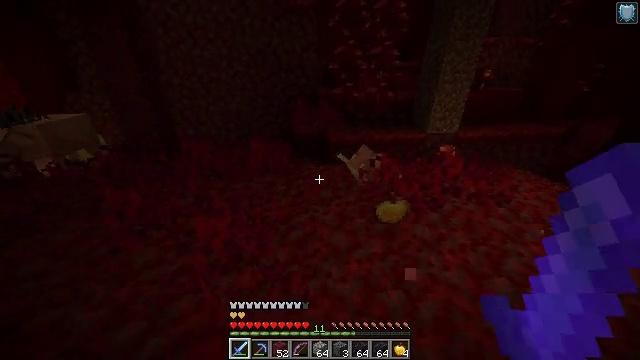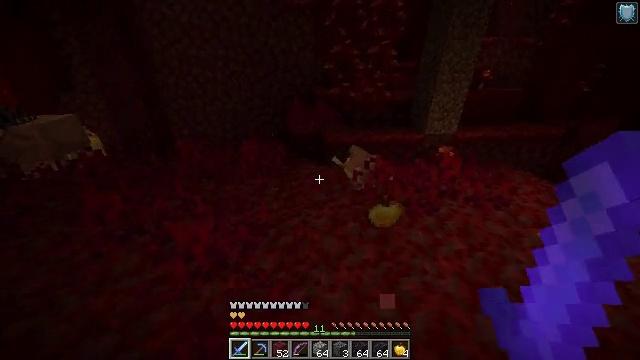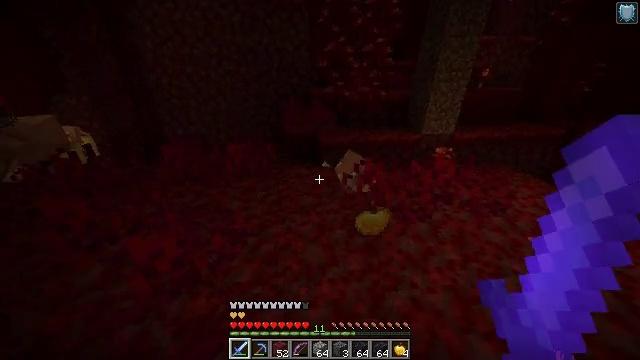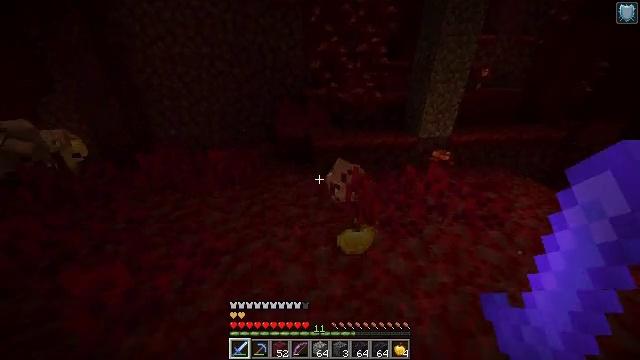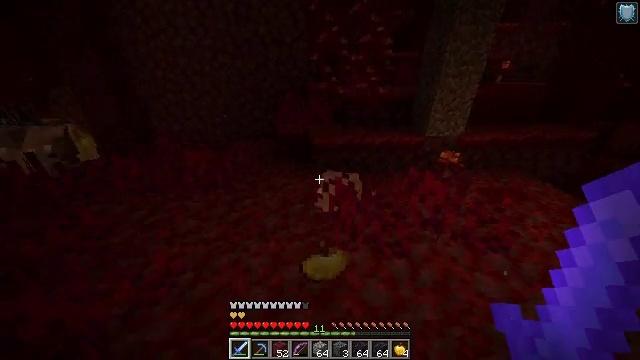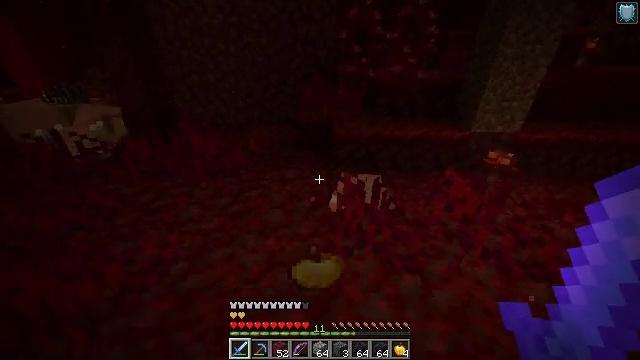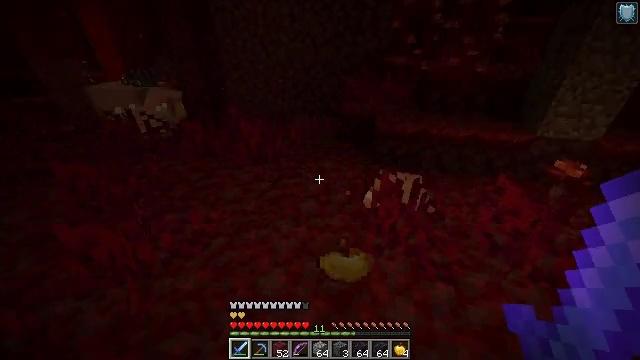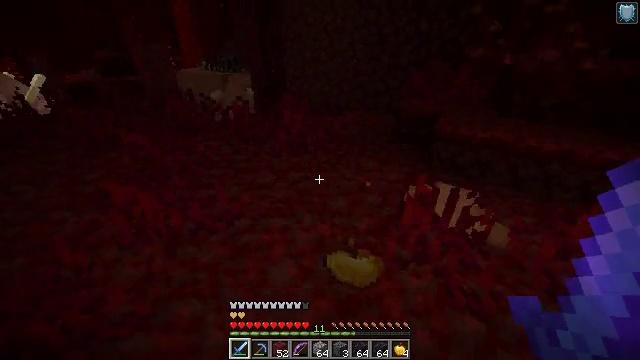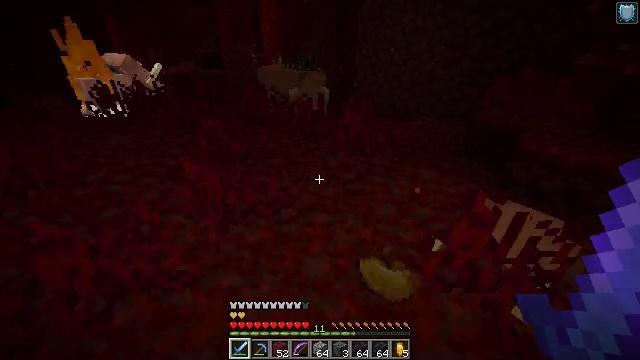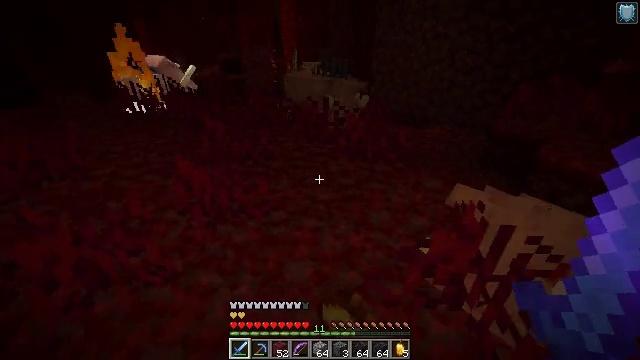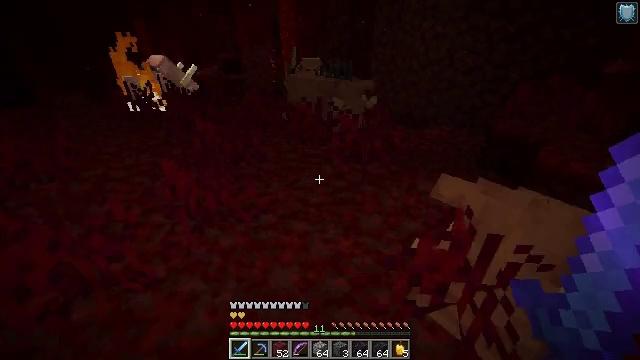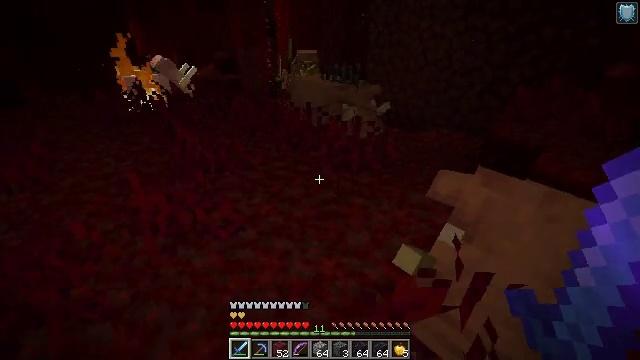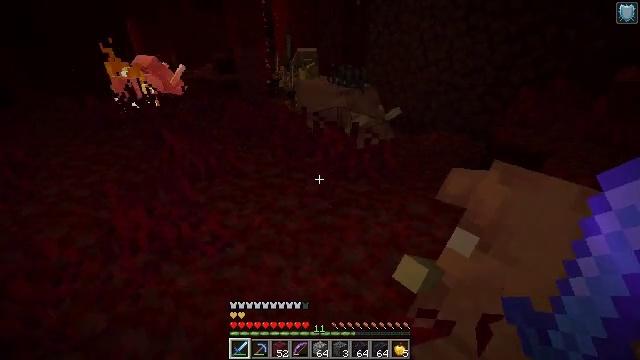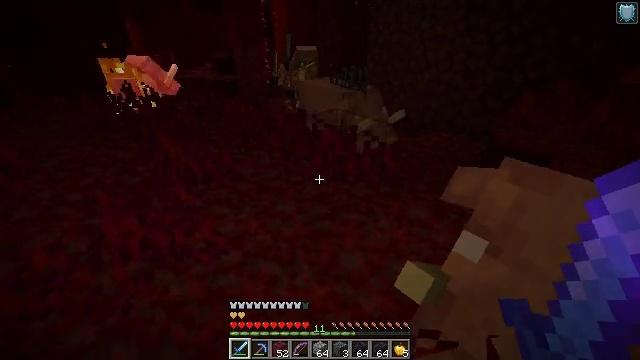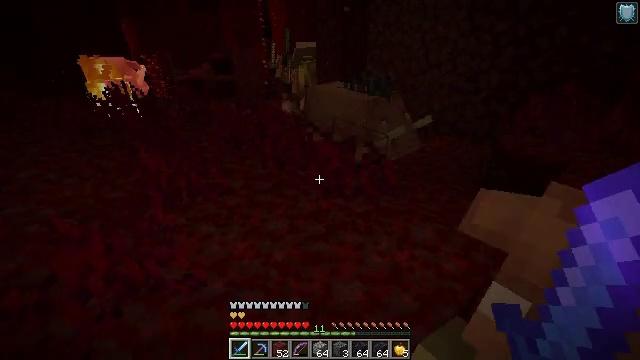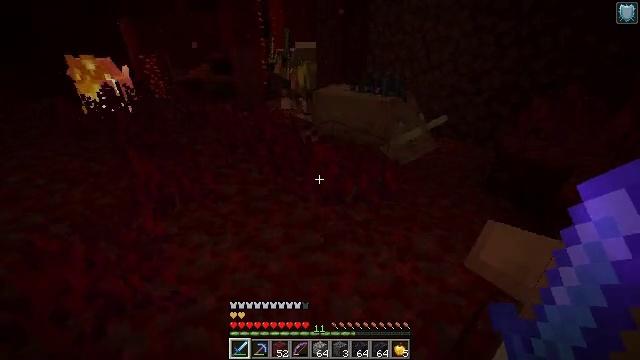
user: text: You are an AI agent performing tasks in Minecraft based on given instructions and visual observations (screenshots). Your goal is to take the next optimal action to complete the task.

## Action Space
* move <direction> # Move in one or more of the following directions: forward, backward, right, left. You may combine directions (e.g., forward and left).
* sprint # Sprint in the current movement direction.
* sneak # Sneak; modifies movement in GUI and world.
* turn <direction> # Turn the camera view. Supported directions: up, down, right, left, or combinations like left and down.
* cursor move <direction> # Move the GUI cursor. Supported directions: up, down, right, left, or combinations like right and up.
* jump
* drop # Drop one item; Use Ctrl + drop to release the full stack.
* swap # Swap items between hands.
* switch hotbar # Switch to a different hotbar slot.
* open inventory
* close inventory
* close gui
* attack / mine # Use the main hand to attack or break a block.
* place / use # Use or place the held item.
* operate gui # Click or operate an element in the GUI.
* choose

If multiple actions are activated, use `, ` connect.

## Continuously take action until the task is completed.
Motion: motion action
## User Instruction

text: Gather crimson roots by holding left button.
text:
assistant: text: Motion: move forward and move right
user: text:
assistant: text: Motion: move forward and move right
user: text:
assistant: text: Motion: move forward and move right
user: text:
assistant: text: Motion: move right, turn left and down
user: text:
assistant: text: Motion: move right, turn left and down
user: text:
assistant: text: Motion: turn left and down
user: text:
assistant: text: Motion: move right, turn left
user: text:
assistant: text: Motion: move right, turn left
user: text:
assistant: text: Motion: move forward and move right, turn left and up
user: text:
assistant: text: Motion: move forward and move right
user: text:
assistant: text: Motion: move forward
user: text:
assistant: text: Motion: move forward
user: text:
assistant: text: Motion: move forward
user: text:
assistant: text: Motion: move forward
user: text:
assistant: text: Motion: move forward
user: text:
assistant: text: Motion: no_op
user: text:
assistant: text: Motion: no_op
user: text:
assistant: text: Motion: turn right
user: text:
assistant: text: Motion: turn right and up
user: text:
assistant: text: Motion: turn right and up
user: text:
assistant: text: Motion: turn right
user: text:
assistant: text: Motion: move forward, turn right
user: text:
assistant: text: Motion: move forward
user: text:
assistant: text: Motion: move forward
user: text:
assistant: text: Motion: move forward
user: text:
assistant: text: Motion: no_op
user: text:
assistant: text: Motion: no_op
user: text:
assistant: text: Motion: no_op
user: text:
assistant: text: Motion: move back, turn right and down
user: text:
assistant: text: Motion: move back, turn right and down